Aerial crown-view tile of a tropical tree (Barro Colorado Island, Panama), acquired 20240611:
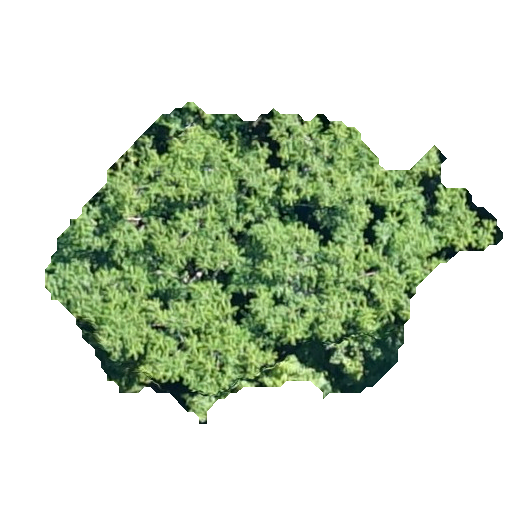
Species: Spondias radlkoferi
GBIF accepted scientific name: Spondias radlkoferi
Crown area: 142.721 m²